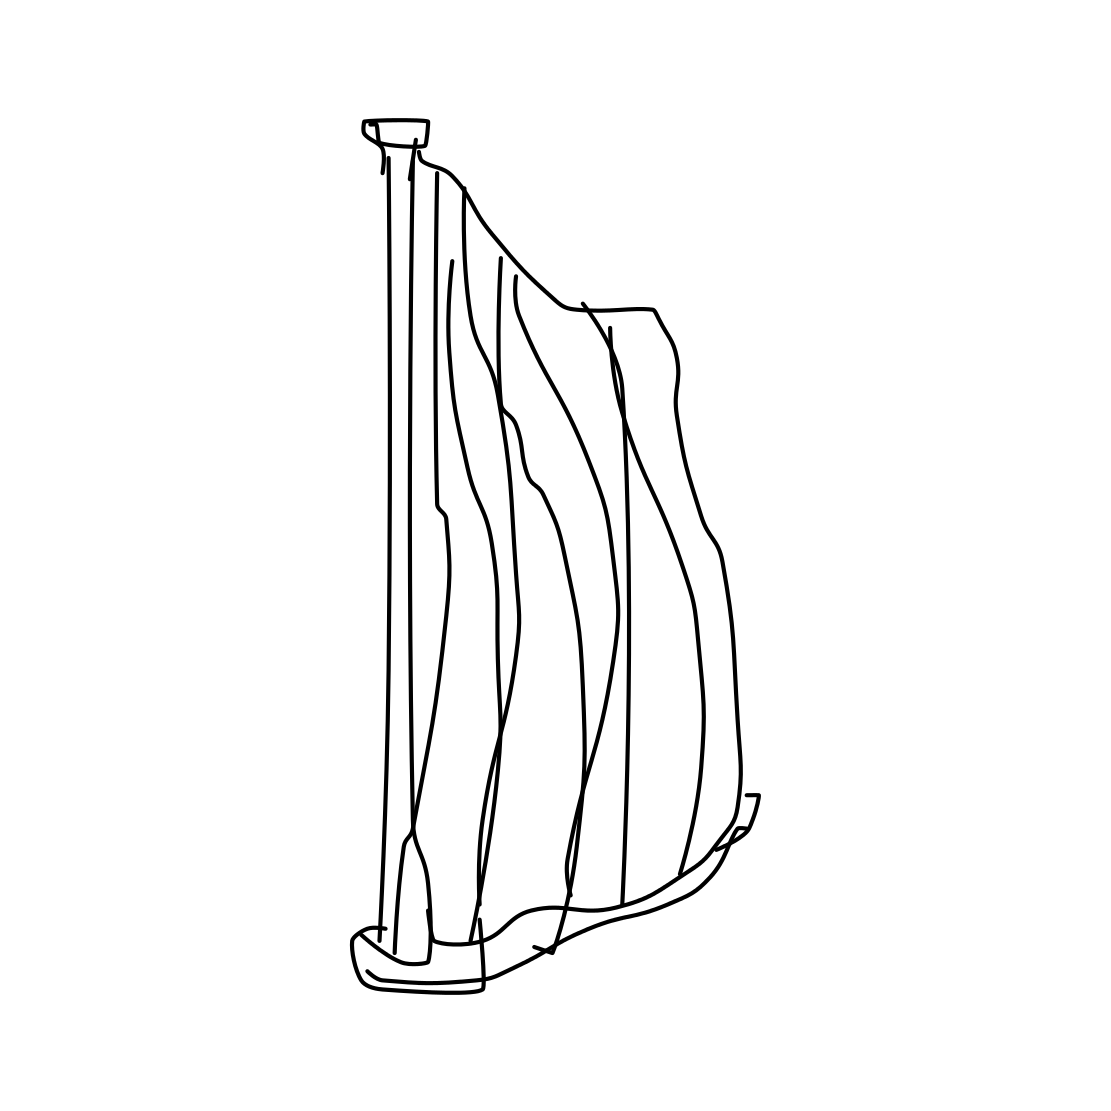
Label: harp